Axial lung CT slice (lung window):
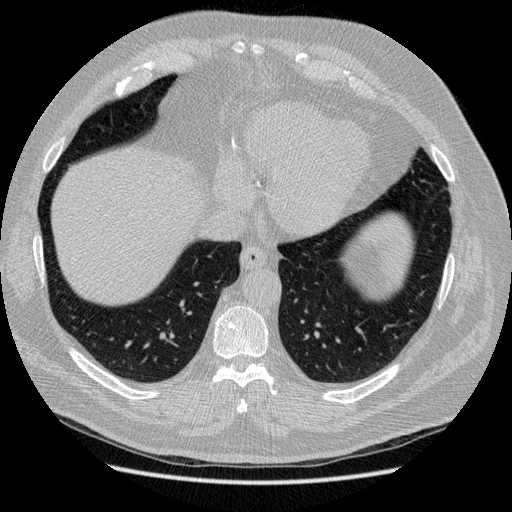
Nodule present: no